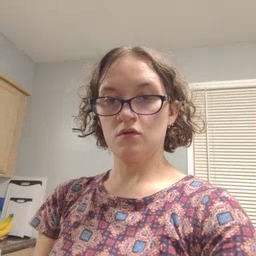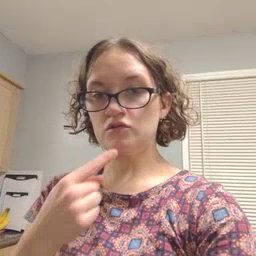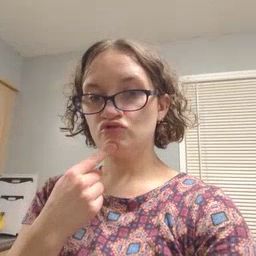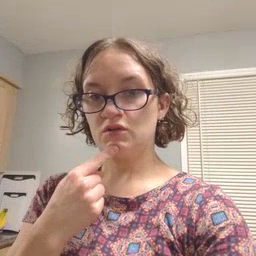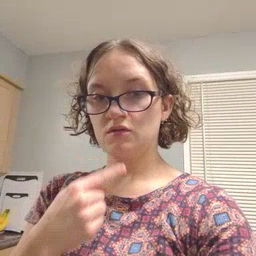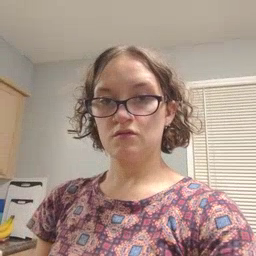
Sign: chin